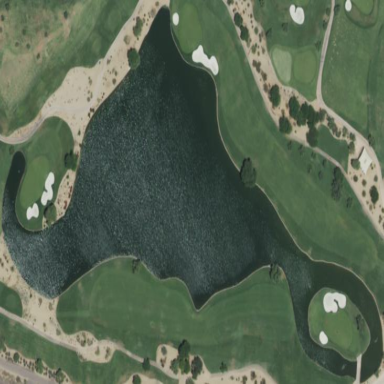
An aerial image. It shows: Water hazard on golf course. The hazard is natural water feature.